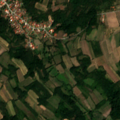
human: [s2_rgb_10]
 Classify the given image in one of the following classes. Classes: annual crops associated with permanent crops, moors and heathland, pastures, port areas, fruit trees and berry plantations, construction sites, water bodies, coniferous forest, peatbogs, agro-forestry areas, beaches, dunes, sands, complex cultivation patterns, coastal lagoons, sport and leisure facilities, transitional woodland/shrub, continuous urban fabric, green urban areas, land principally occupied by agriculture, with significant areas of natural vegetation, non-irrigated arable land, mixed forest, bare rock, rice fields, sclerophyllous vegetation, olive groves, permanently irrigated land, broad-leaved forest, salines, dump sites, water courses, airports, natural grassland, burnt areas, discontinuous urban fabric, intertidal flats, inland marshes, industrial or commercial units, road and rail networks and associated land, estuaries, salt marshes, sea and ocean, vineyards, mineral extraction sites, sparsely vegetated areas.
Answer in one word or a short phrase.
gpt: discontinuous urban fabric, complex cultivation patterns, land principally occupied by agriculture, with significant areas of natural vegetation, broad-leaved forest